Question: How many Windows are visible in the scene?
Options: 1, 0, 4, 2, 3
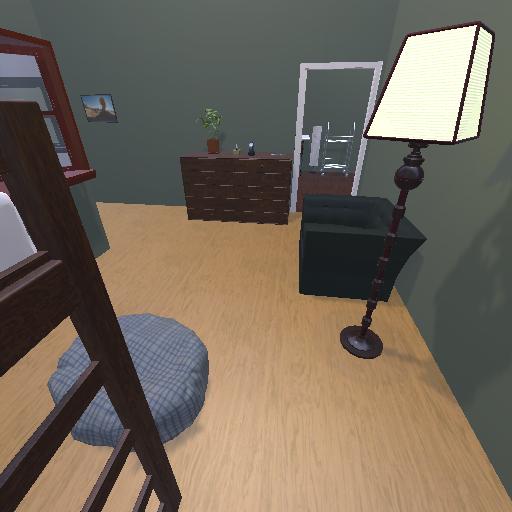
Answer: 1